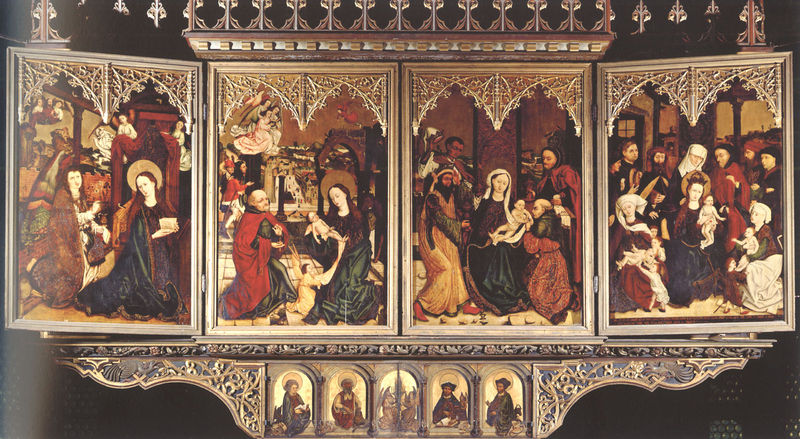
Titel: Hochaltar
Künstler: Meister des Zwickauer Hochaltares
Standort: Zwickau, Marienkirche (EU - D - Sachsen)
Schlagwörter: flügel, frauen, menschen, braun, holz, malerei, ornament, johannes, kirche, gold, familie, kind, mutter, gotik, krone, kinder, engel, ranken, deutschland, türen, baby, spielen, ornamente, verzierung, bögen, vier, offen, altar, heiligenschein, christus, jesus, mittelalter, krönung, könige, tempel, heilige, geöffnet, maria, madonna, anbetung, jesu, szenen, schrein, altarbild, josef, verkündigung, geburt, maßwerk, retabel, stifter, flügelaltar, geschenke, gabriel, muttergottes, klappaltar, marienaltar, darbringung, heiige familie, flügelaltar gotik, heilige drie könige, mvier